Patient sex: M
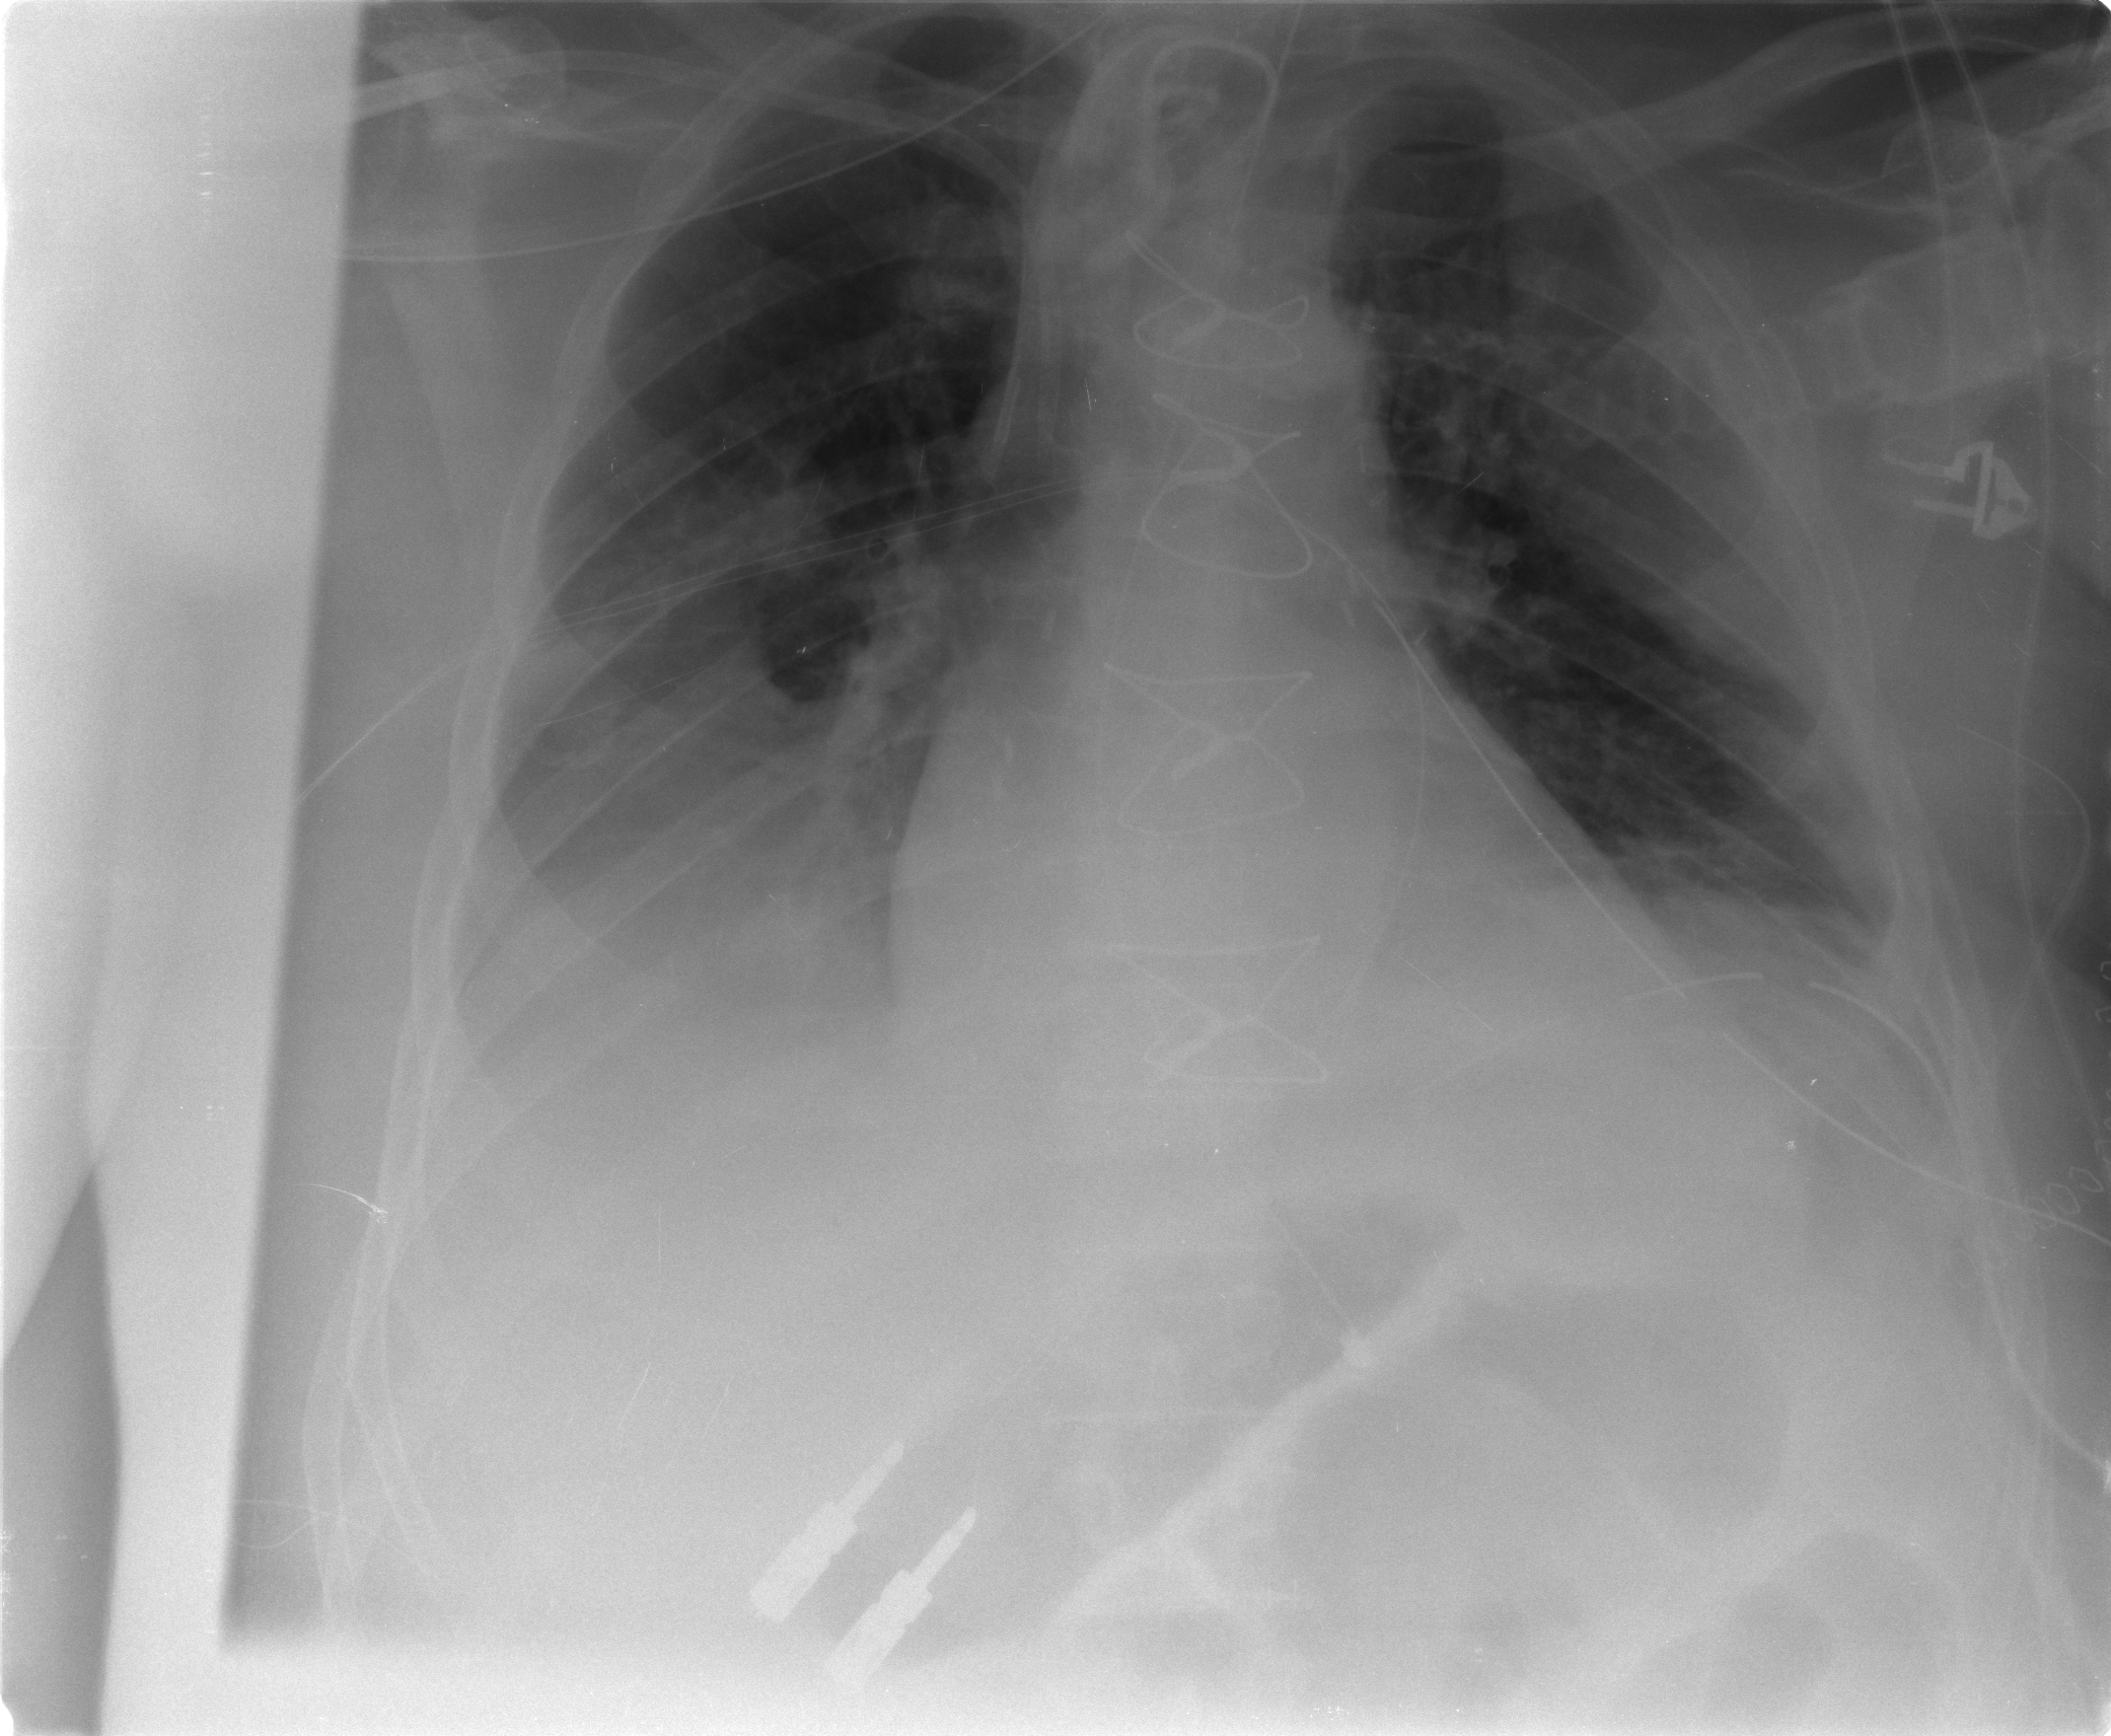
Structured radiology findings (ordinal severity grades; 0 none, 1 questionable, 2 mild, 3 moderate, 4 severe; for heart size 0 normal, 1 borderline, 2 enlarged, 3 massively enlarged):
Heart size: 0
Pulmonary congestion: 2
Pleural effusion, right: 3
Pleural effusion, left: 2
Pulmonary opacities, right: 2
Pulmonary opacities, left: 0
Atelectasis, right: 3
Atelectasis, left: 2